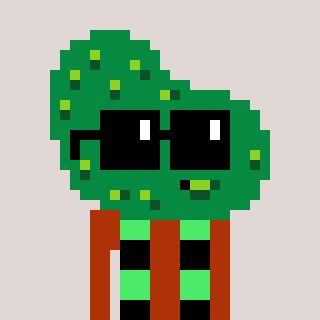
a pixel art character with square black sunglasses, a pickle-shaped head and a hotbrown-colored body on a warm background